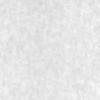
Label: no_change